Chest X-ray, PA view. Patient: 48 years old, sex F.
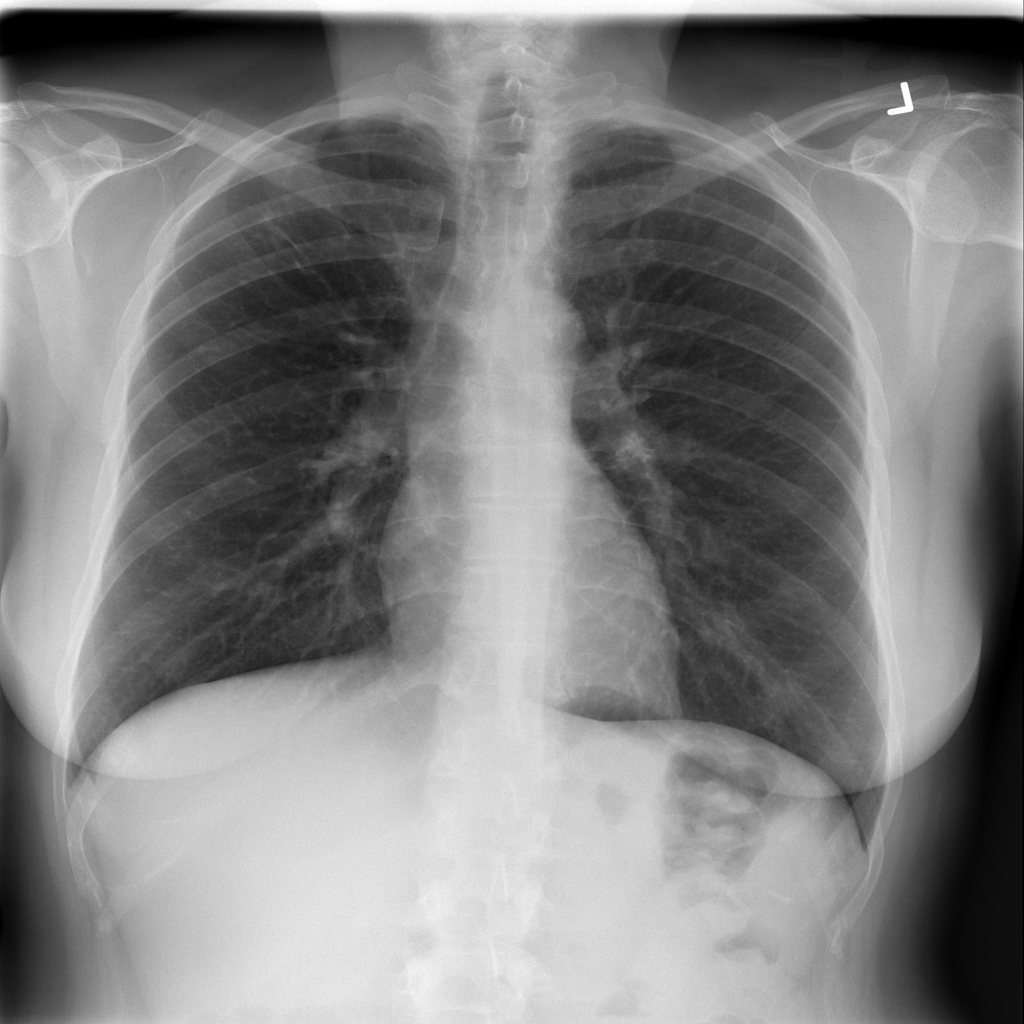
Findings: Nodule, Pleural_Thickening